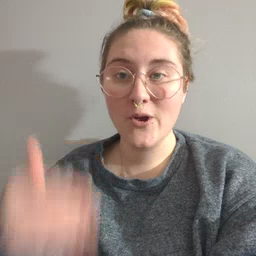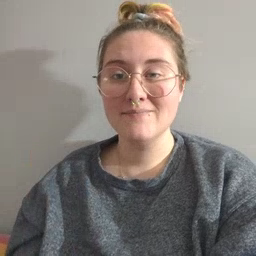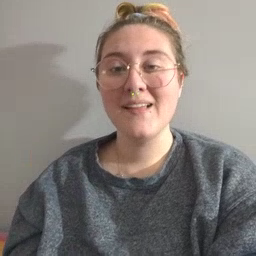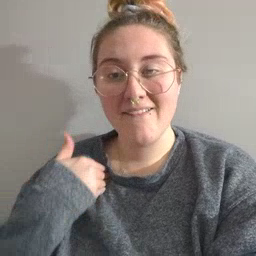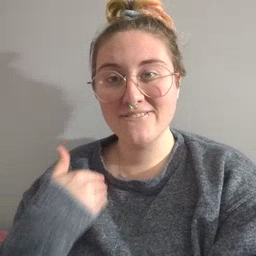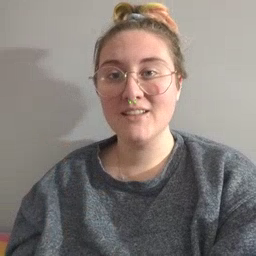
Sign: have